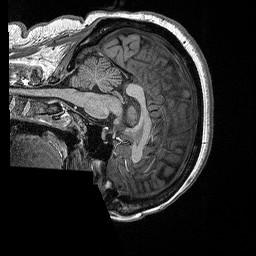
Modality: T1w
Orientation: sagittal
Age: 42
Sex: female
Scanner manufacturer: siemens
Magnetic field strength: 3 T
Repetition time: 2.3 s
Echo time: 0.00298 s